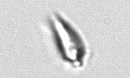
Label: Oxytoxum